Interaction volume radius: 5 \u00c5
Interaction volume height: 10 \u00c5
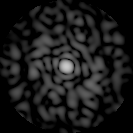
Disorder parameter: 0.824